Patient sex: F
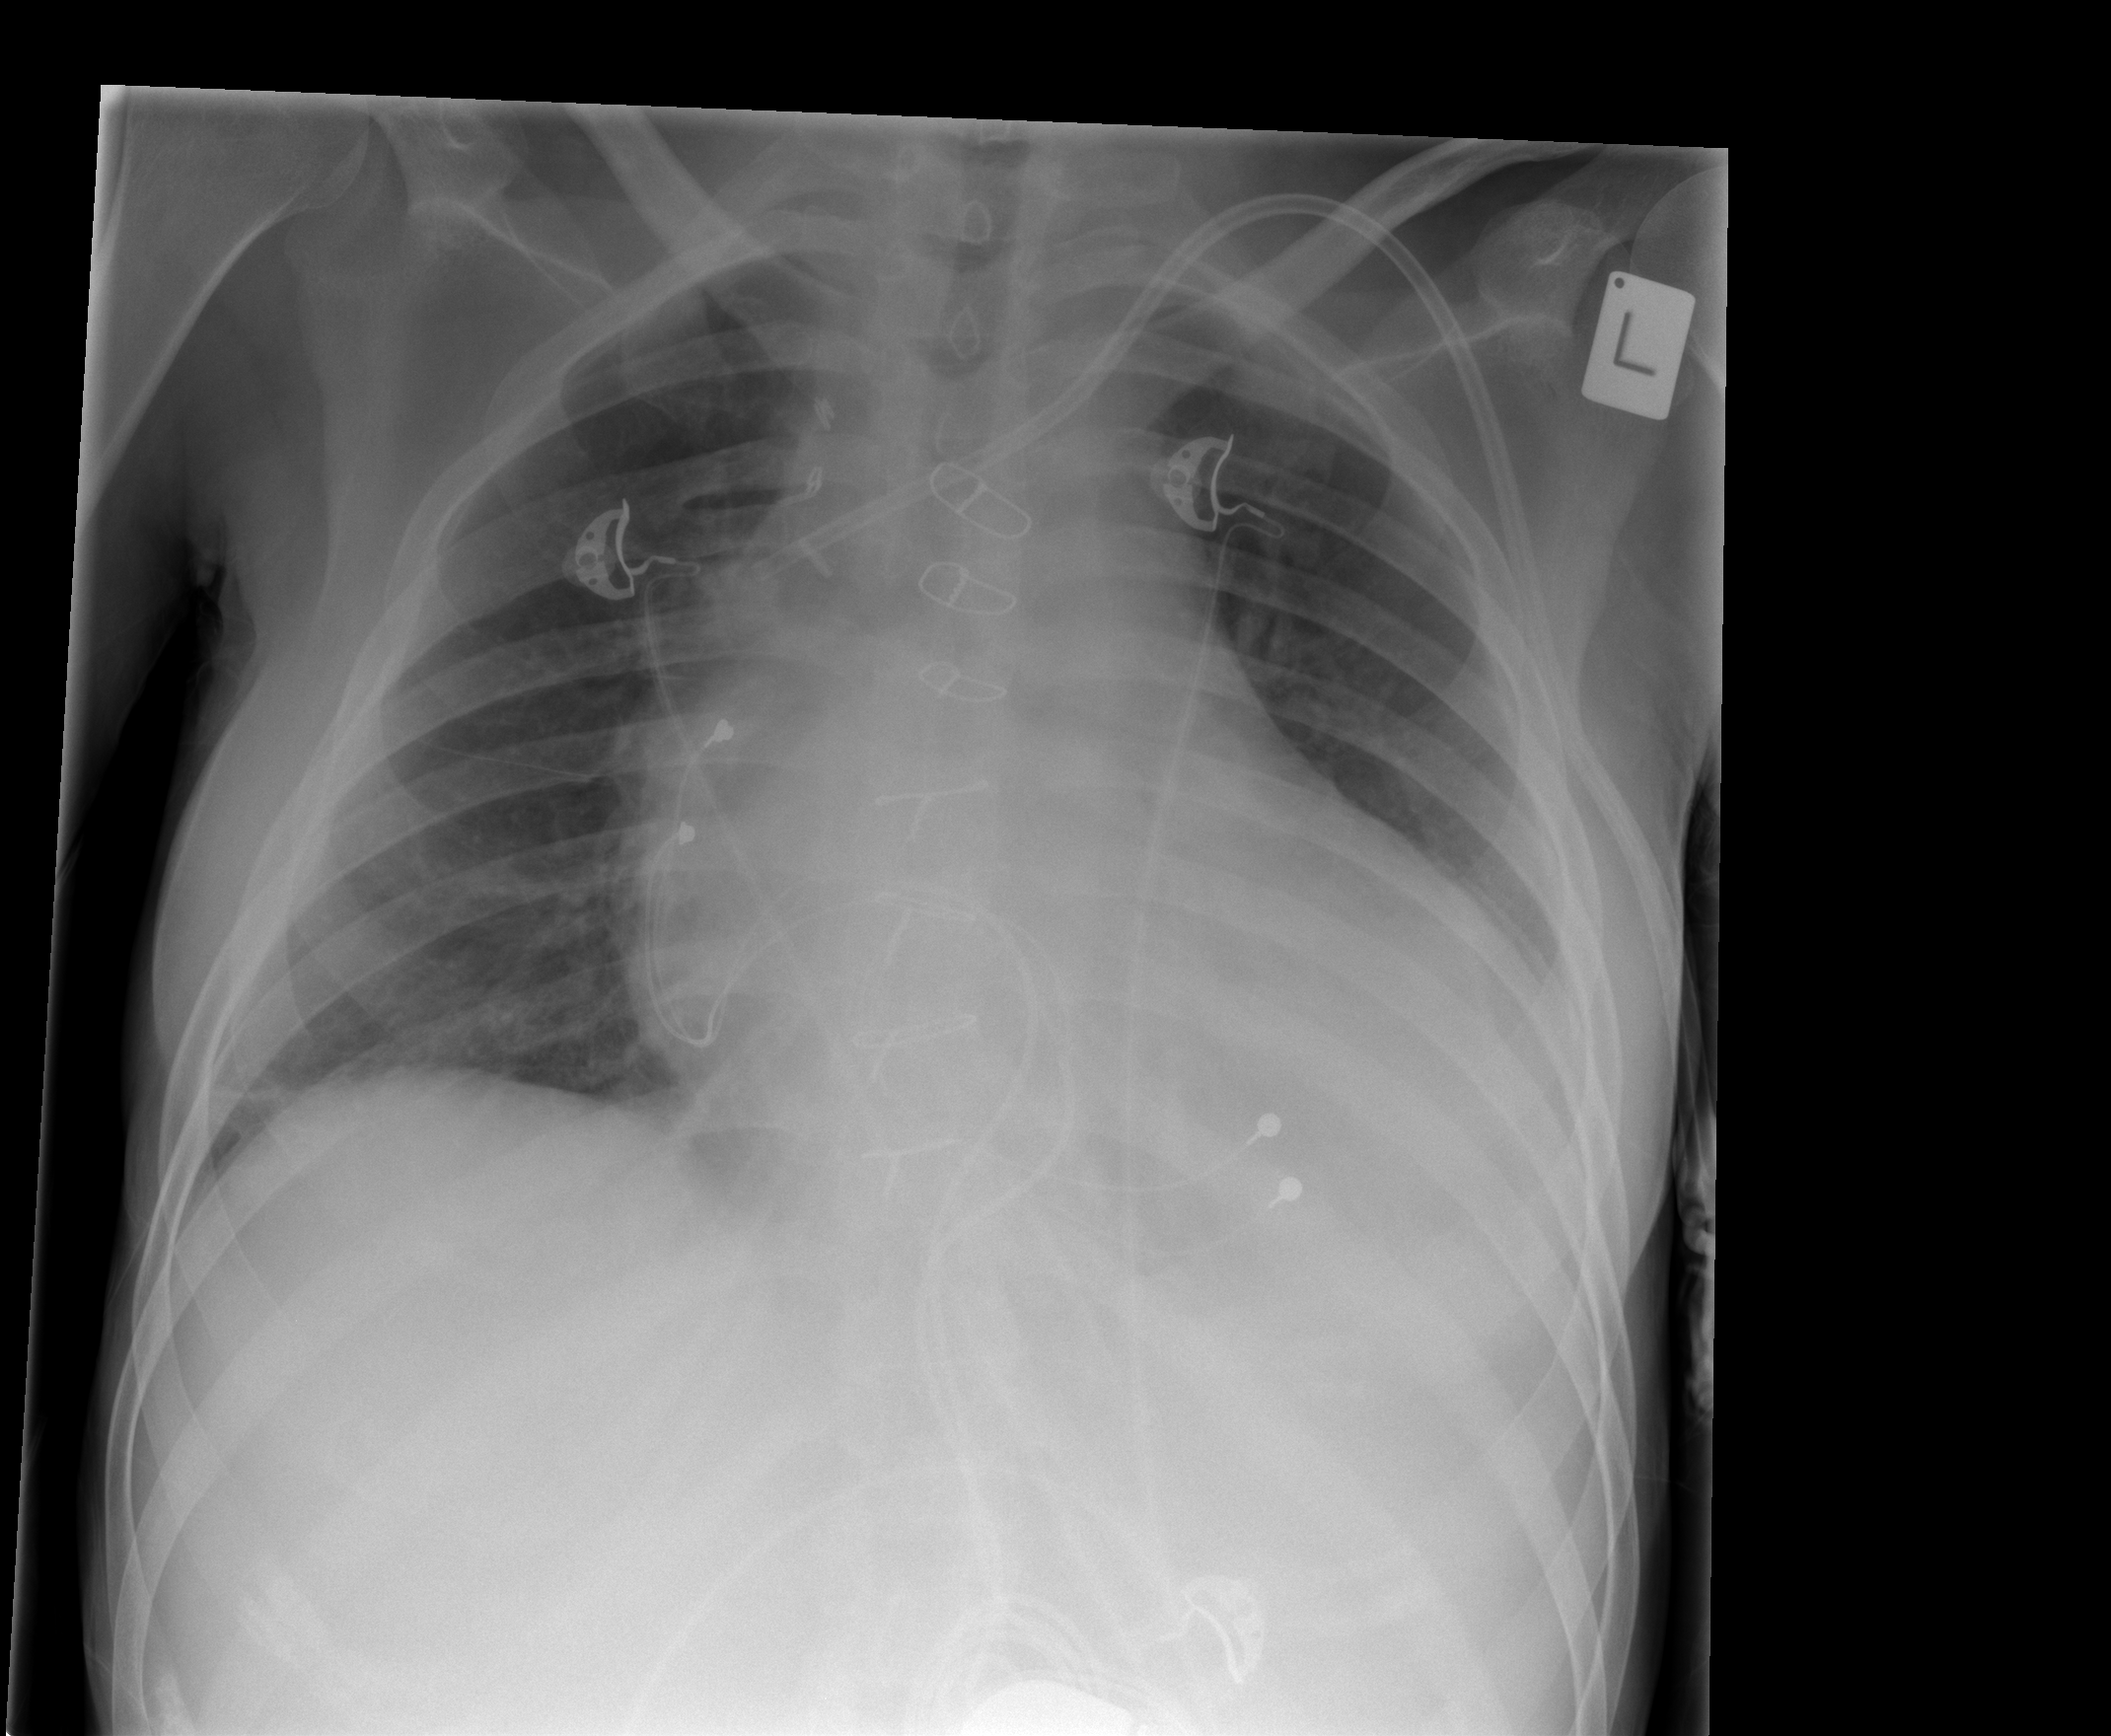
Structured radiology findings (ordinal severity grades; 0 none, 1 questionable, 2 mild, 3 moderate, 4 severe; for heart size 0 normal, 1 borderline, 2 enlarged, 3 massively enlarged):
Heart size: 3
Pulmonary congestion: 0
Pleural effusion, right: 0
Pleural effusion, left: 1
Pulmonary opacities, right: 0
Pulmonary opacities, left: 0
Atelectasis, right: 0
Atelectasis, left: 0